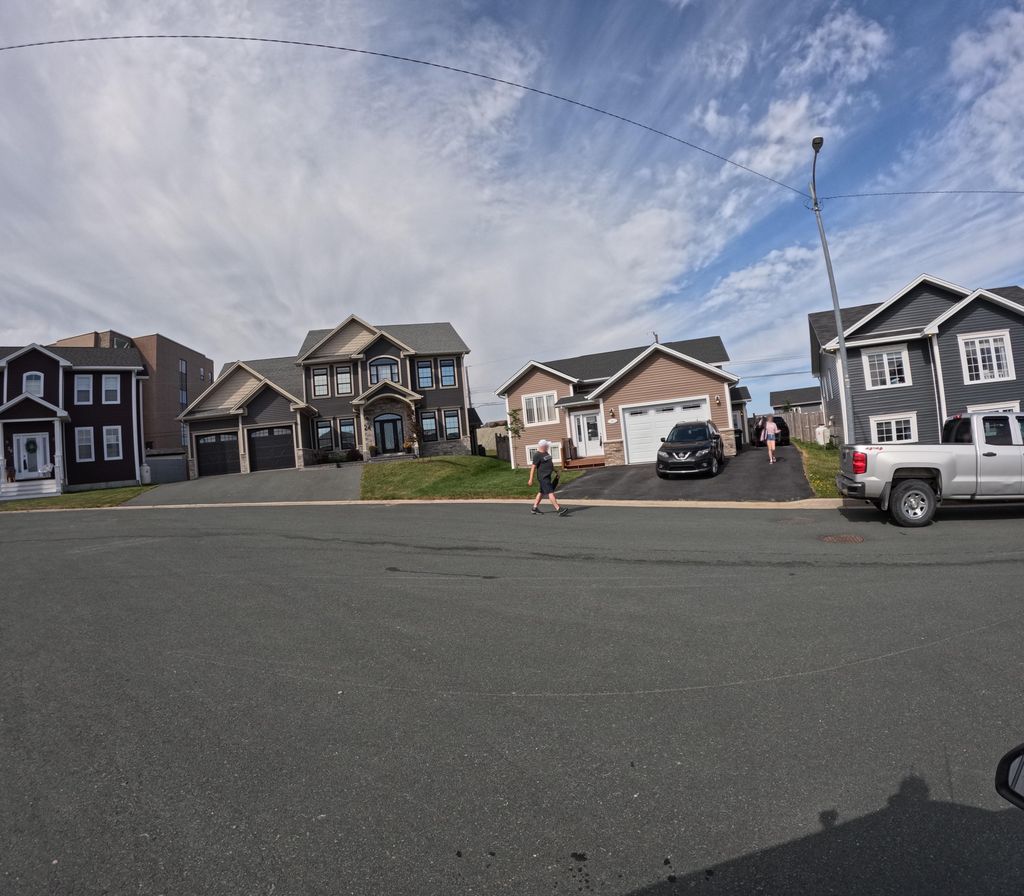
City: st_johns